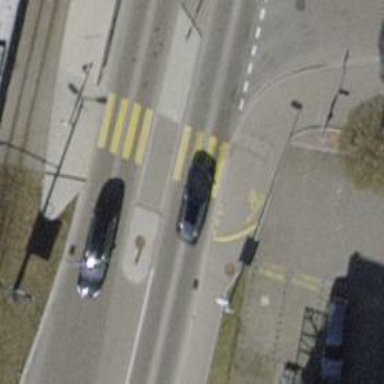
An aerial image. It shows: Marked asphalt footway with marked crossing. The crossing includes island.